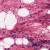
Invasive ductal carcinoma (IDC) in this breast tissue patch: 0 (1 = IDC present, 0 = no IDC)